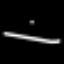
Label: line